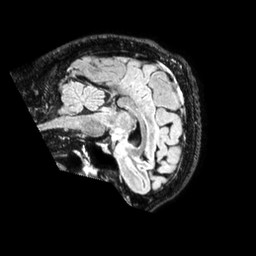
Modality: FLAIR
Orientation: sagittal
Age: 55
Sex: male
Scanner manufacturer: philips
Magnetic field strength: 1.5 T
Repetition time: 4.8 s
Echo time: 0.3438 s